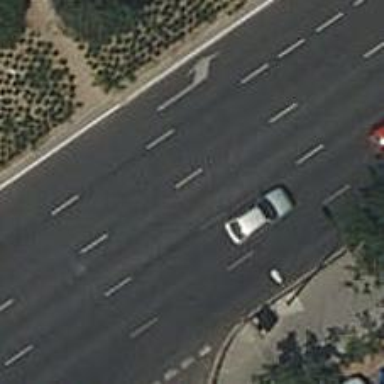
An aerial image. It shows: Tertiary road with asphalt surface.